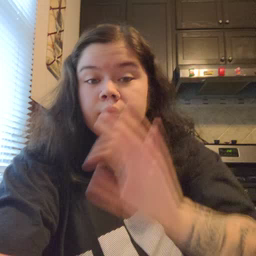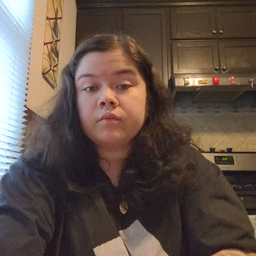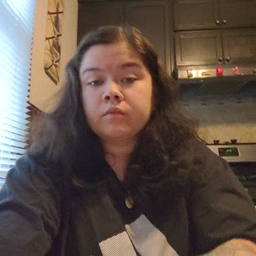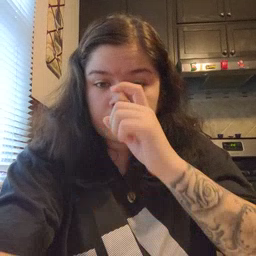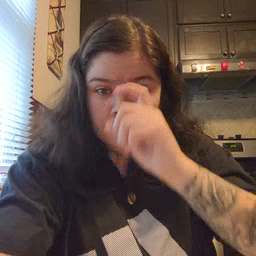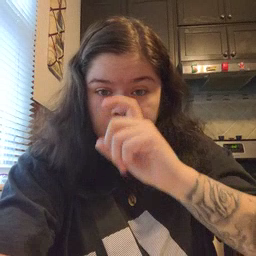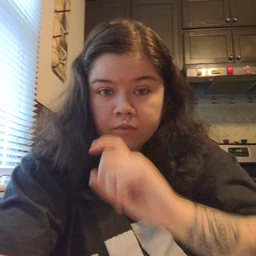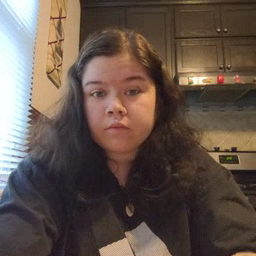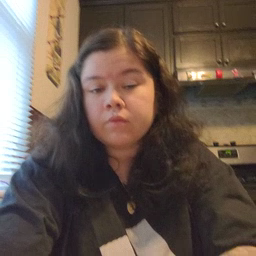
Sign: doll